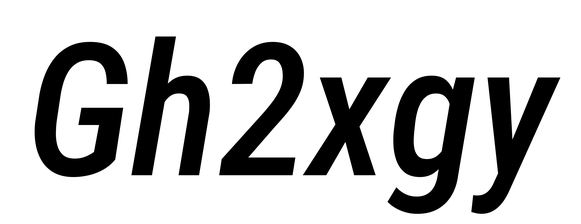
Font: Roboto-Italic_Condensed_Medium_Italic